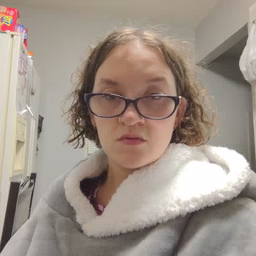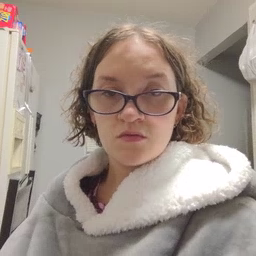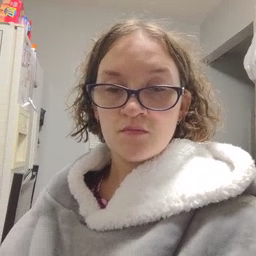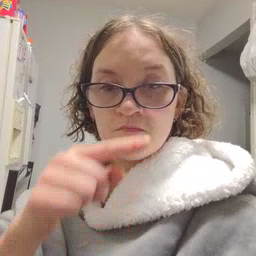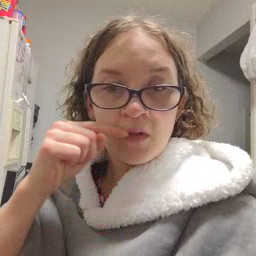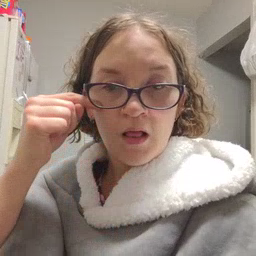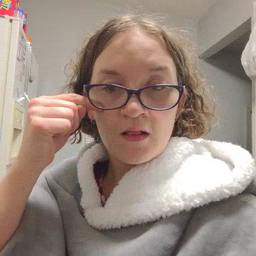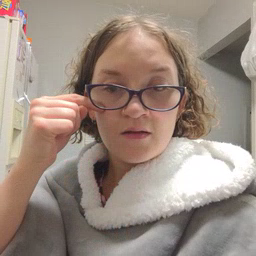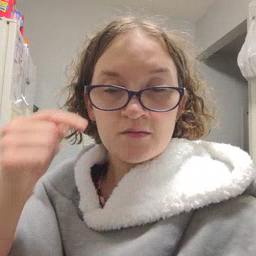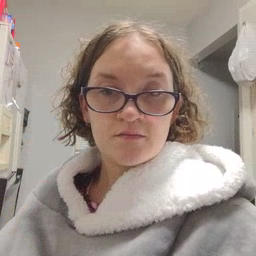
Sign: smile